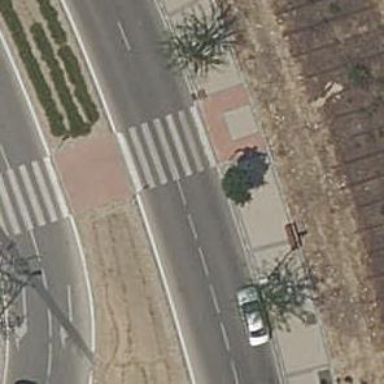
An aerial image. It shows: Zebra crossing on the road.